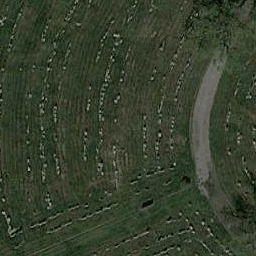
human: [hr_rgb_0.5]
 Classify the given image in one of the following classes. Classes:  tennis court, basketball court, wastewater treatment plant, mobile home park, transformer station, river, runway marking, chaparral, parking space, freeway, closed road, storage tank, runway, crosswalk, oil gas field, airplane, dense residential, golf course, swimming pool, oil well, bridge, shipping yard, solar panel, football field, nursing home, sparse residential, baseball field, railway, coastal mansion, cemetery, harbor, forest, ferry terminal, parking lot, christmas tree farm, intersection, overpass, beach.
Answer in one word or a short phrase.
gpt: cemetery